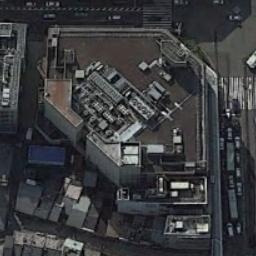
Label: commercial_area